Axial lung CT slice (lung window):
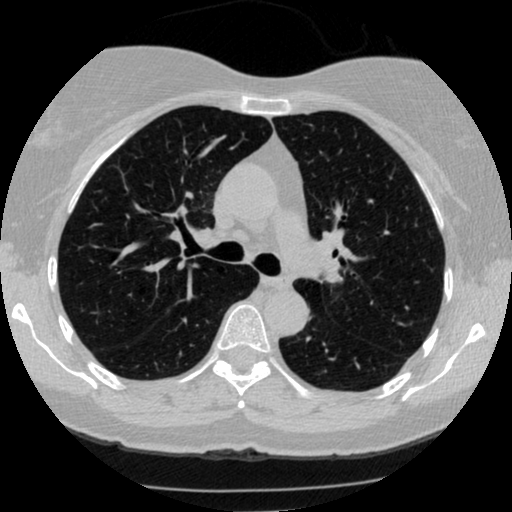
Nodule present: no